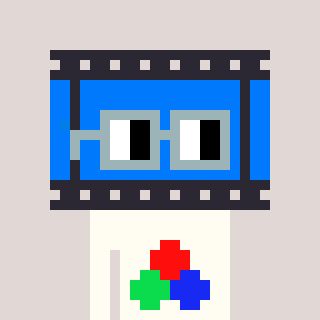
a pixel art character with square dark gray glasses, a film strip-shaped head and a grayscale-colored body on a warm background